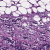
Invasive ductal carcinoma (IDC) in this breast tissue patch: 1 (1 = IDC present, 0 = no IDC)